Field crop: maize
Growth stage: 2
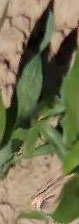
Species: maize